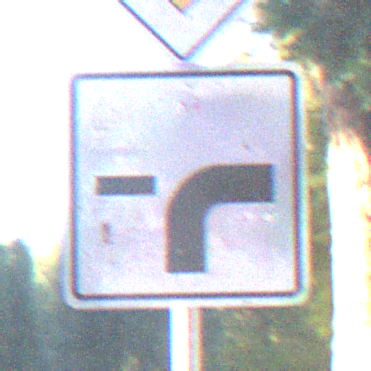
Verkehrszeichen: VerlaufVorfahrtsstrasse9
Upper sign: Vorfahrtsstrasse
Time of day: MorningAfternoon
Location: Outdoor (Suburban)
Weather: Clear
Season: NotSpecified
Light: Natural